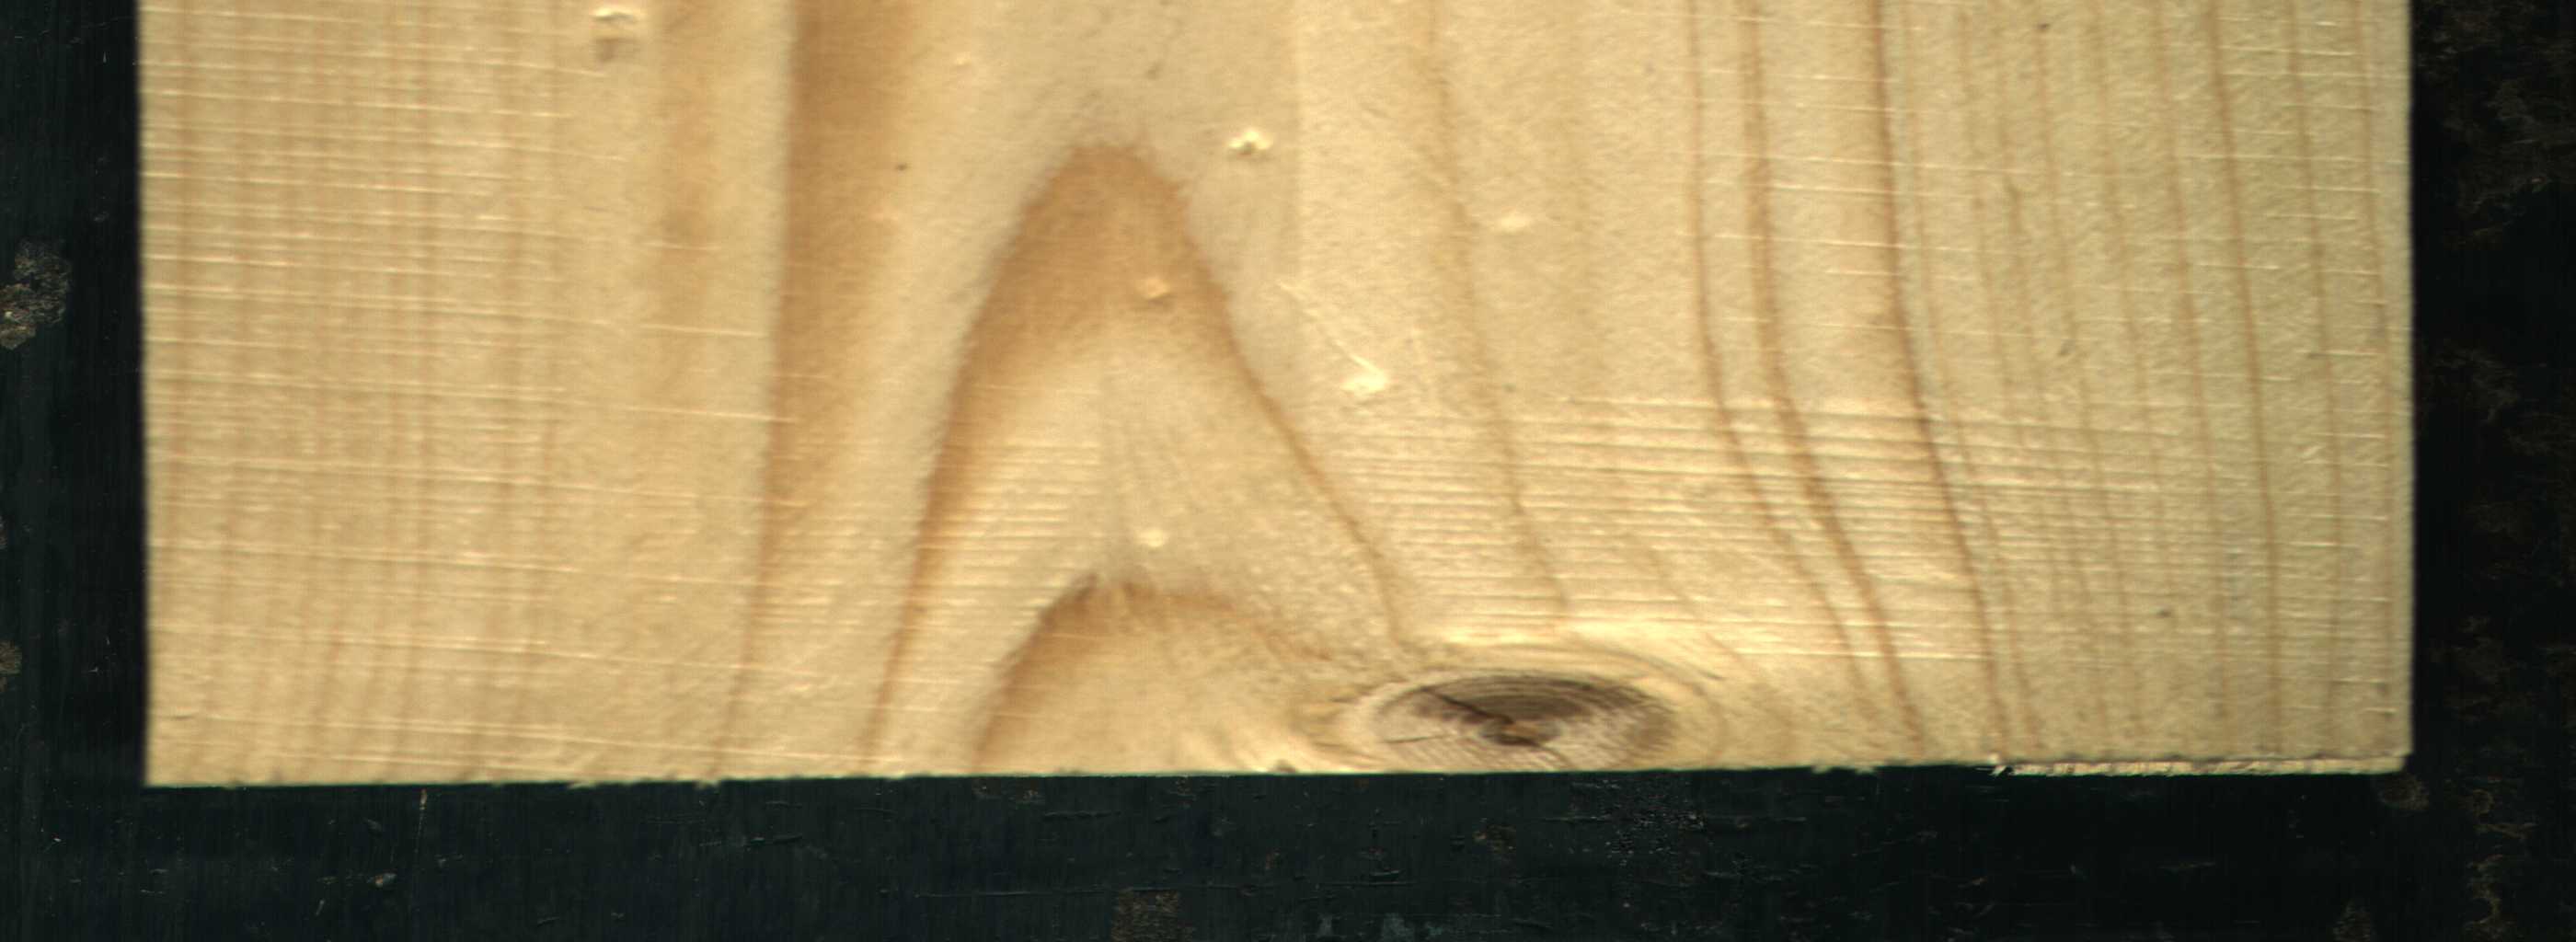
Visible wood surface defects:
Live_Knot